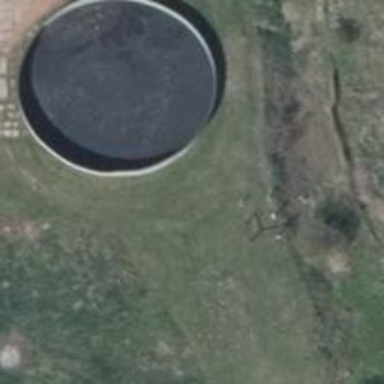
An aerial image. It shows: Storage tank with man-made structure.